Field crop: maize
Growth stage: 2
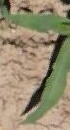
Species: maize